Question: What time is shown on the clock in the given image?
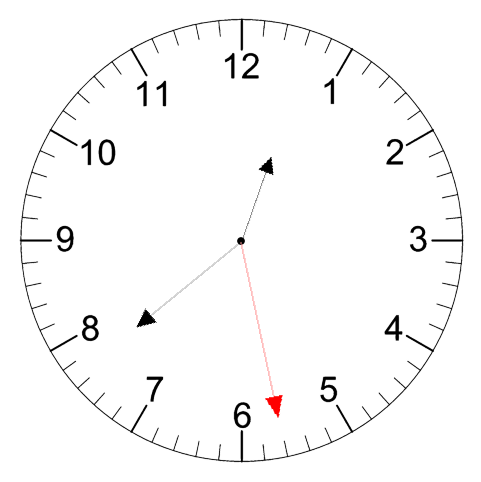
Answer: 12:38:28